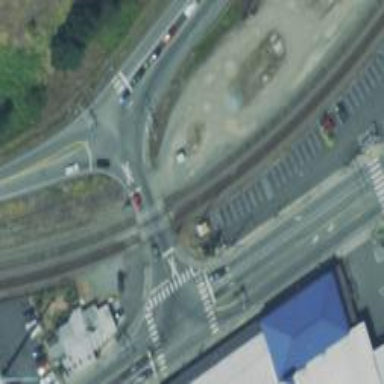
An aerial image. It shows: Railway level crossing.